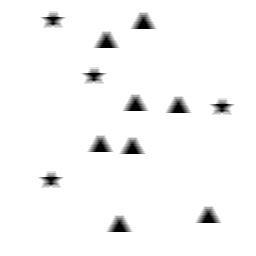
Squares: 0
Triangles: 8
Stars: 4
Total shapes: 12